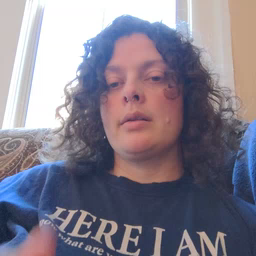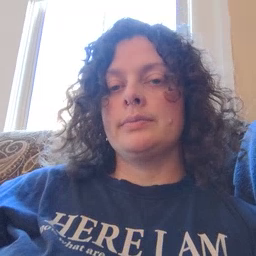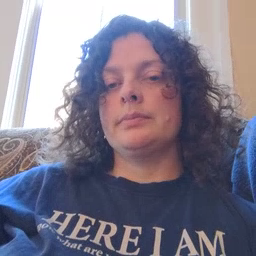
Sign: girl